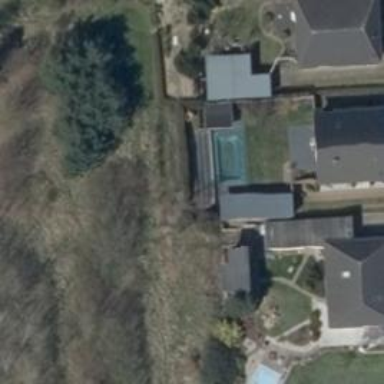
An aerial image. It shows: Swimming pool located in leisure land.